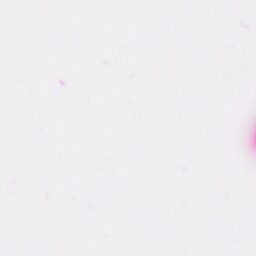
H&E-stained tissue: Colon